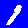
Digit: 1